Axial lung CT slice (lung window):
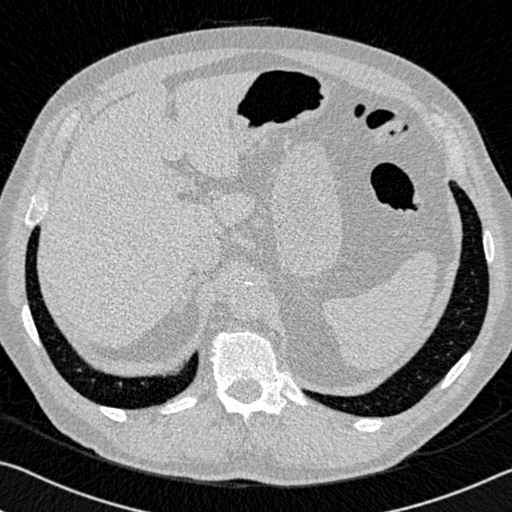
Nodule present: no